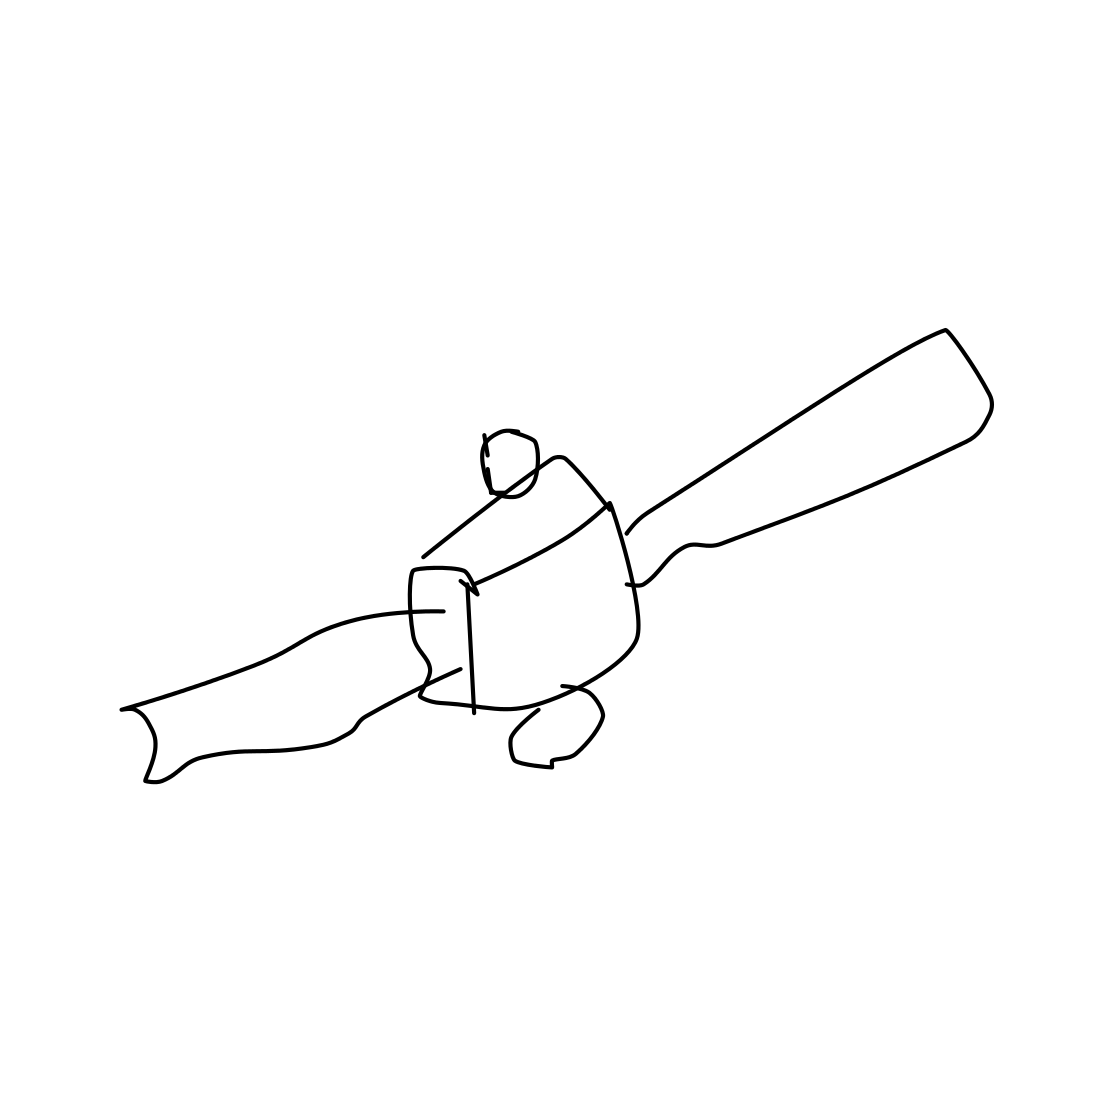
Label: satellite